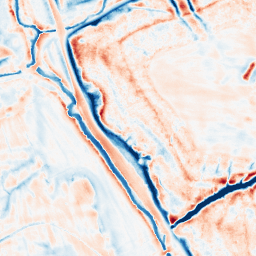
Category: edge_preserving
Decomposition family: bilateral
Decomposition parameters: d: 21
sigma_color: 100
sigma_space: 50
Upsampling method: quadratic
Upsampling parameters: scale: 2
Upsampling scale: 2